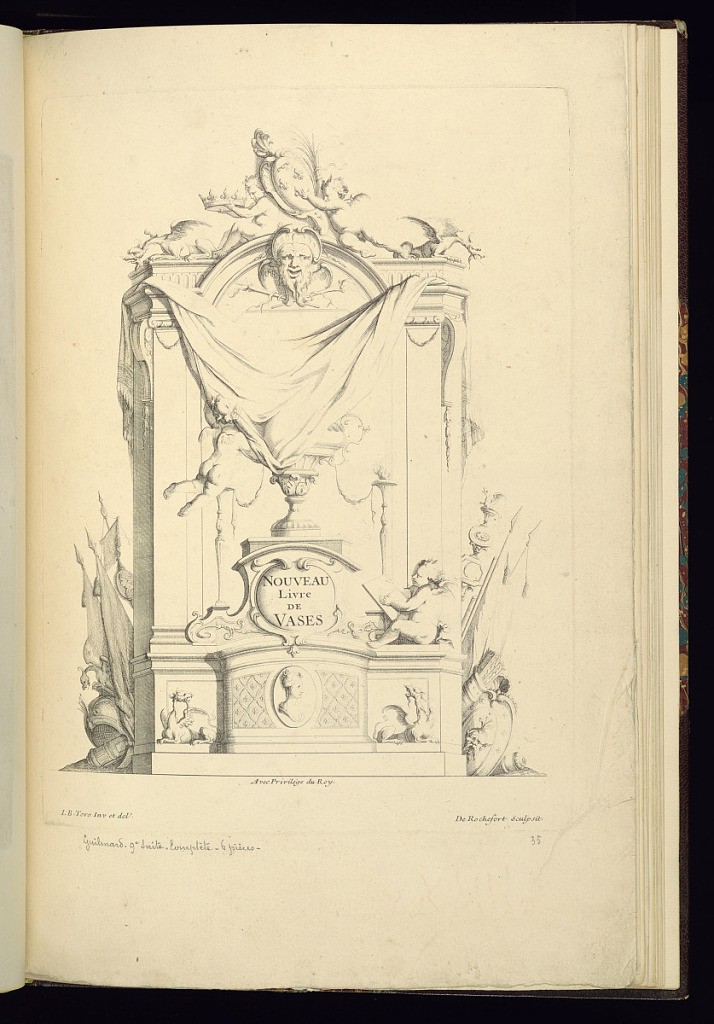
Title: Title Page
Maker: Jean-Bernard Turreau, French, 1672 - 1731
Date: early 18th century
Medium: Etching on laid paper
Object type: Print
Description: Title page with the title lettered in a cartouche on the front of a pedestal supporting a vase, with a draped textile hanging with a mascaron (mask) above and putti holding the French Royal coat of arms with dragons on either side. The ornament features putti, flaming torches, scrolling leaves (rinceaux), fleurons, c-scrolls, gadrooning, fluting, oval profile portrait, diaper and rosette pattern, and banners, spears with flags, shields, helmet, quiver of arrows. The plate is signed.